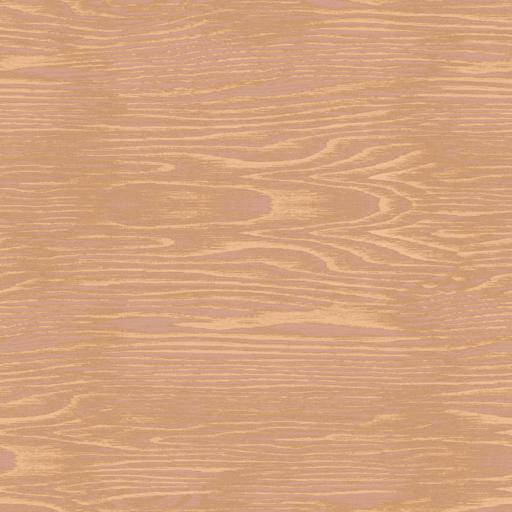
Tags: light plain smooth wood wooden